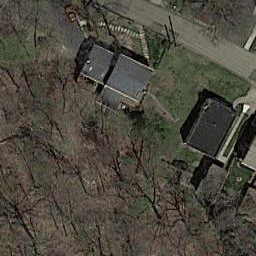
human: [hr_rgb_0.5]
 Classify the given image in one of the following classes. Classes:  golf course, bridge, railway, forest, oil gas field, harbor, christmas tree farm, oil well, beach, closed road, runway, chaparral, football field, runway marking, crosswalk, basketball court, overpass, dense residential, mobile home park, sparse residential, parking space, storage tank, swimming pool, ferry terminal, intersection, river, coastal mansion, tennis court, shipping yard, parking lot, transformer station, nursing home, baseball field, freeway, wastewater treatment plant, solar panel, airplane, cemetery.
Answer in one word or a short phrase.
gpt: sparse residential